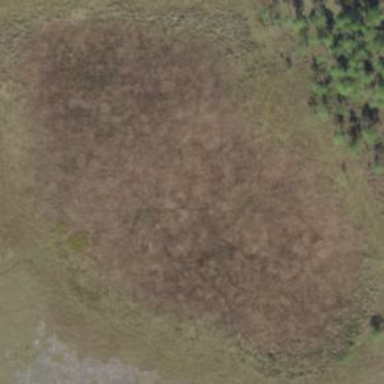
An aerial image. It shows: Marshy wetland area.